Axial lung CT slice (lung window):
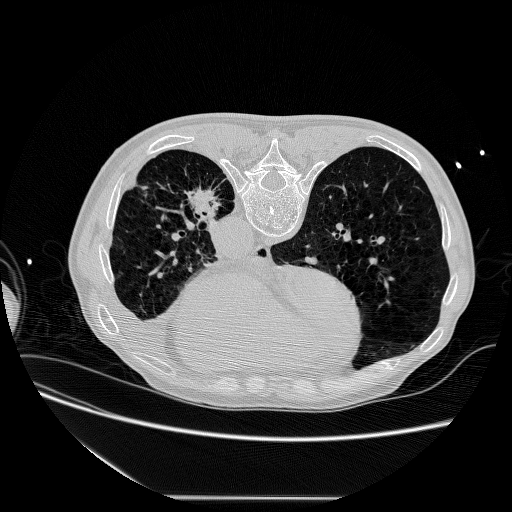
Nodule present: no